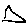
Label: triangle